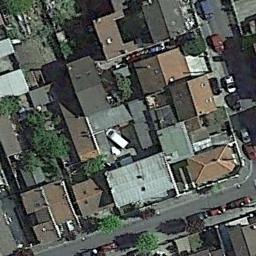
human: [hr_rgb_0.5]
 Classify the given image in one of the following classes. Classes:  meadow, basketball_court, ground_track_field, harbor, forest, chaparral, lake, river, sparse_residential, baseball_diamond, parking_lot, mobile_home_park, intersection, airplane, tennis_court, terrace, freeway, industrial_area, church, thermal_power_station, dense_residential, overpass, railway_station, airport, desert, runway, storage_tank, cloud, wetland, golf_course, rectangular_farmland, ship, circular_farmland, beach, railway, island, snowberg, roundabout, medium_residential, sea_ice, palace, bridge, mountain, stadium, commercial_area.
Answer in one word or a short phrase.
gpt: dense_residential